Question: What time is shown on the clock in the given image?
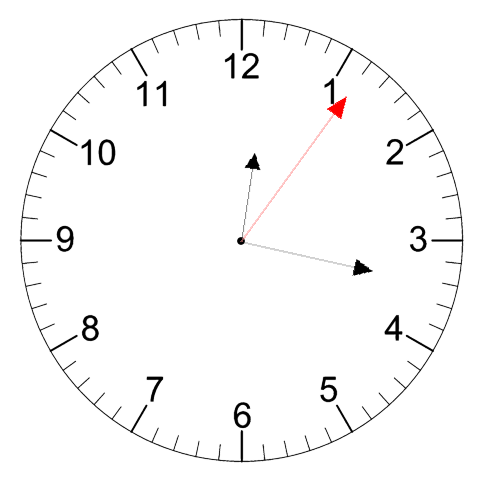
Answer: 12:17:06